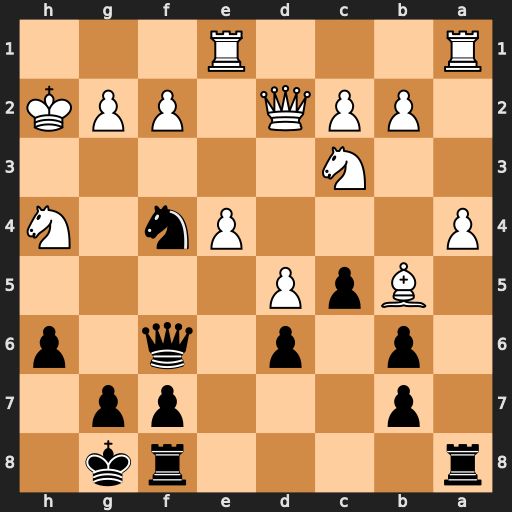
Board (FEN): r4rk1/1p3pp1/1p1p1q1p/1BpP4/P3Pn1N/2N5/1PPQ1PPK/R3R3
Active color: b
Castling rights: -
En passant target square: -
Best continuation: Qxh4+ Kg1 Qg5 Qxf4 Qxf4